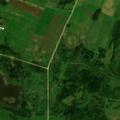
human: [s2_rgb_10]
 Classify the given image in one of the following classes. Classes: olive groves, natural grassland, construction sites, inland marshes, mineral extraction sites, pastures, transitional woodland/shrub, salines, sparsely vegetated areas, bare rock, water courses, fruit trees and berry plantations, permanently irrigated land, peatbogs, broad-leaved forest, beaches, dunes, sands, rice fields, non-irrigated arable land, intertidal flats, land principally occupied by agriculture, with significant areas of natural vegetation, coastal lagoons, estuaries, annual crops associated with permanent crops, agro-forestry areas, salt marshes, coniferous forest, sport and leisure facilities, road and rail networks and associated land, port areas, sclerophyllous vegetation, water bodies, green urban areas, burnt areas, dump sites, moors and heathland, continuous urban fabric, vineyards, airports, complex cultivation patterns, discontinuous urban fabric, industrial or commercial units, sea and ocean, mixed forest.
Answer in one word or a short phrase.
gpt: non-irrigated arable land, pastures, land principally occupied by agriculture, with significant areas of natural vegetation, water bodies